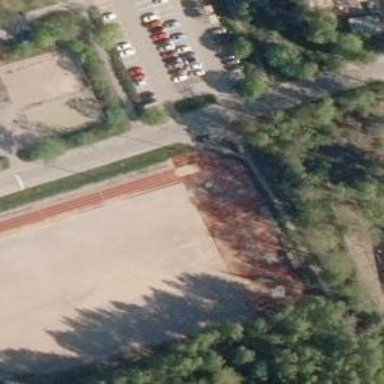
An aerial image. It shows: Fitness station in leisure land area.